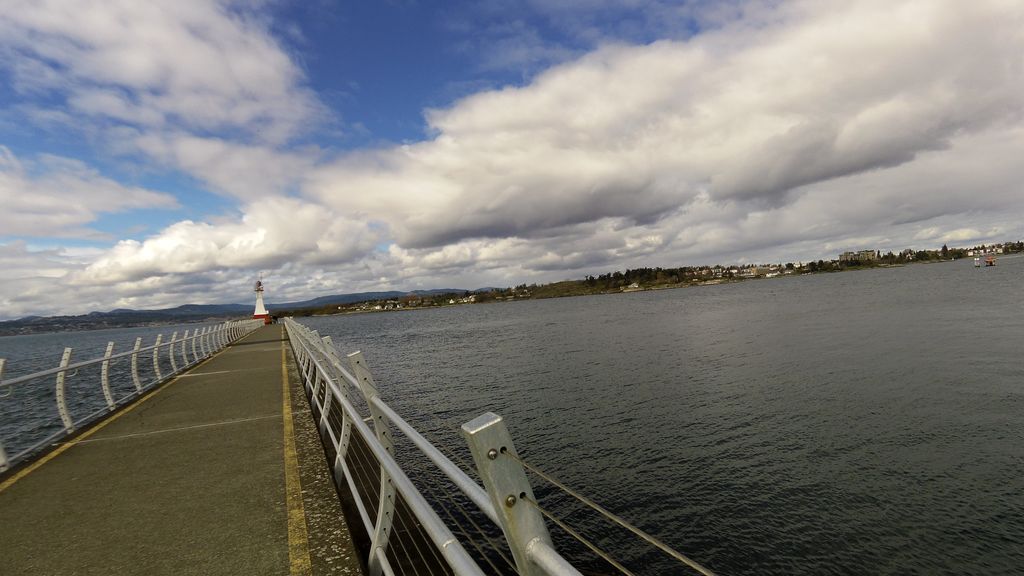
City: victoria